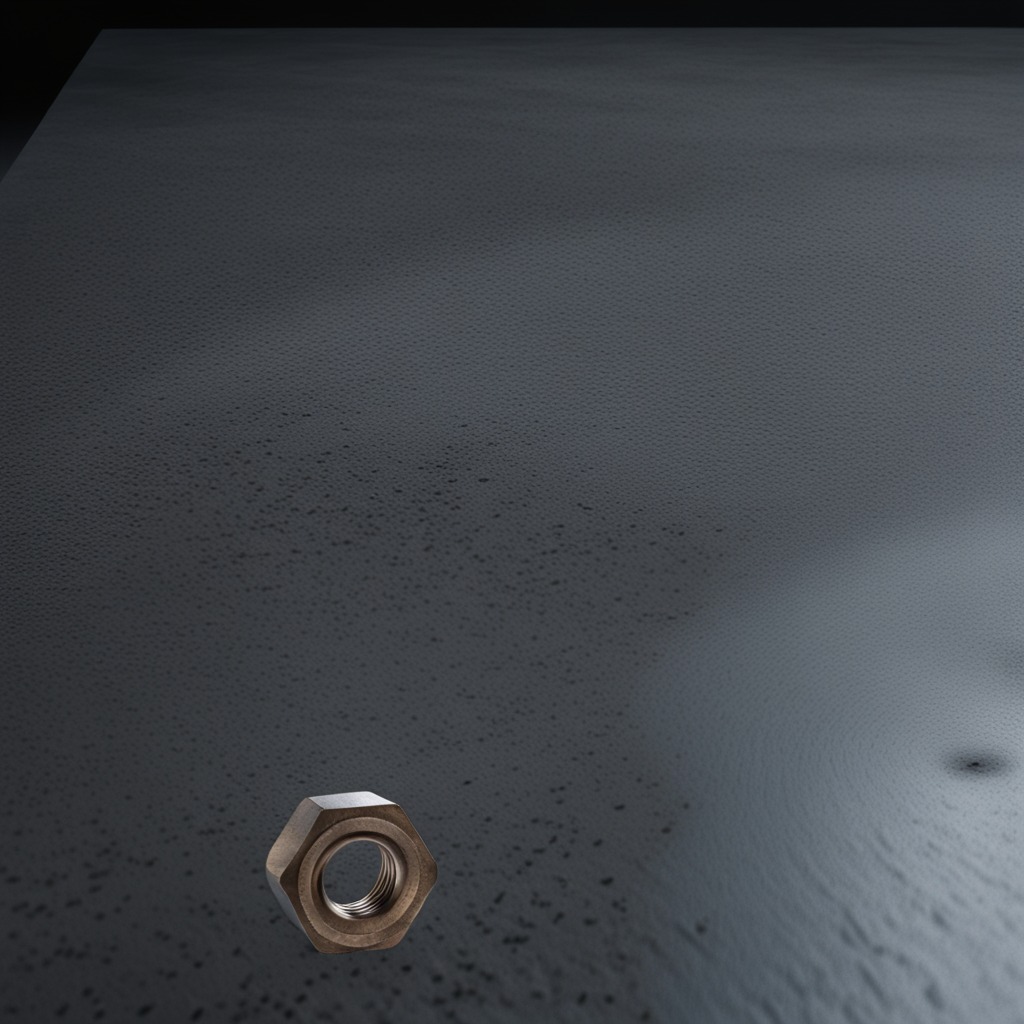
A metal nut is lying on a clean granite table inside a workshop at night dim ambient light soft shadows worn but